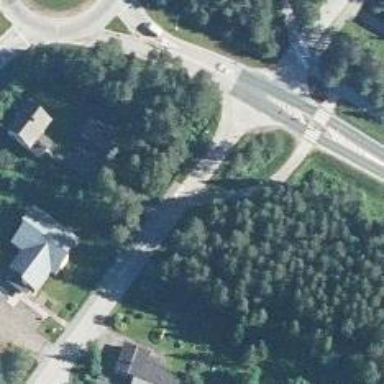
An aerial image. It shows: Zebra crossing on asphalt cycleway.